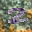
Label: 2